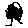
Label: tree